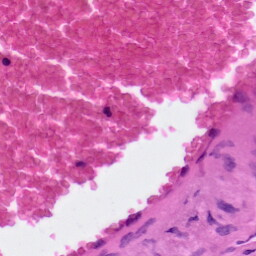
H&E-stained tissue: Lung